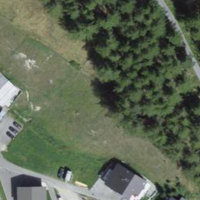
EUNIS habitat code: 53
Species observed at this site:
Certhia familiaris
Periparus ater